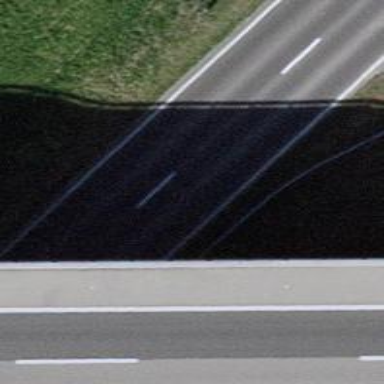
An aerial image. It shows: Primary highway.